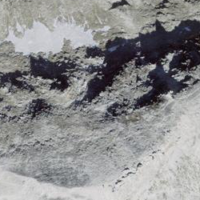
EUNIS habitat code: 48
Species observed at this site:
Saxifraga bryoides